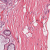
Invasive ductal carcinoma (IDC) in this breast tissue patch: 0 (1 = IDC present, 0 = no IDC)